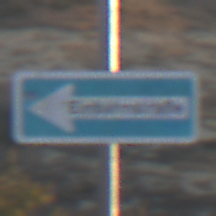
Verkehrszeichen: EinbahnstrasseLinksweisend
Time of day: SunriseSunset
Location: Outdoor (Nature)
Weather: PartlyCloudy
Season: NotSpecified
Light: Natural